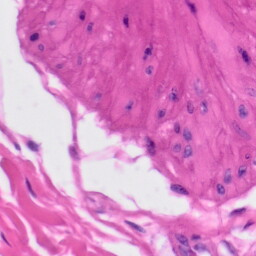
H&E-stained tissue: Skin